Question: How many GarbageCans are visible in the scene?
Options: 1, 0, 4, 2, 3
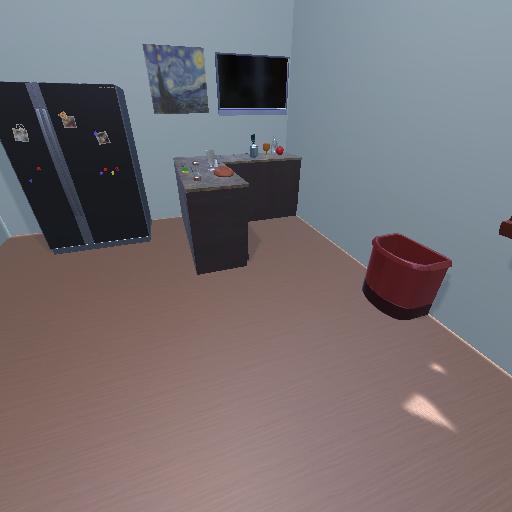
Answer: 1